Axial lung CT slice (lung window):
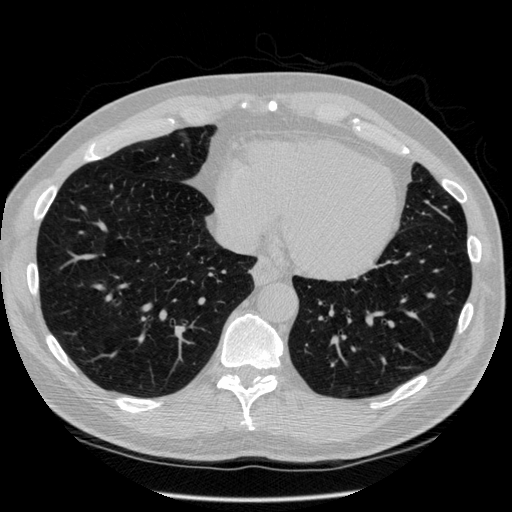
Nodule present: no